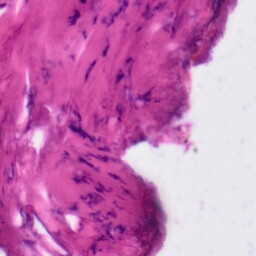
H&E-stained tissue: Tonsil